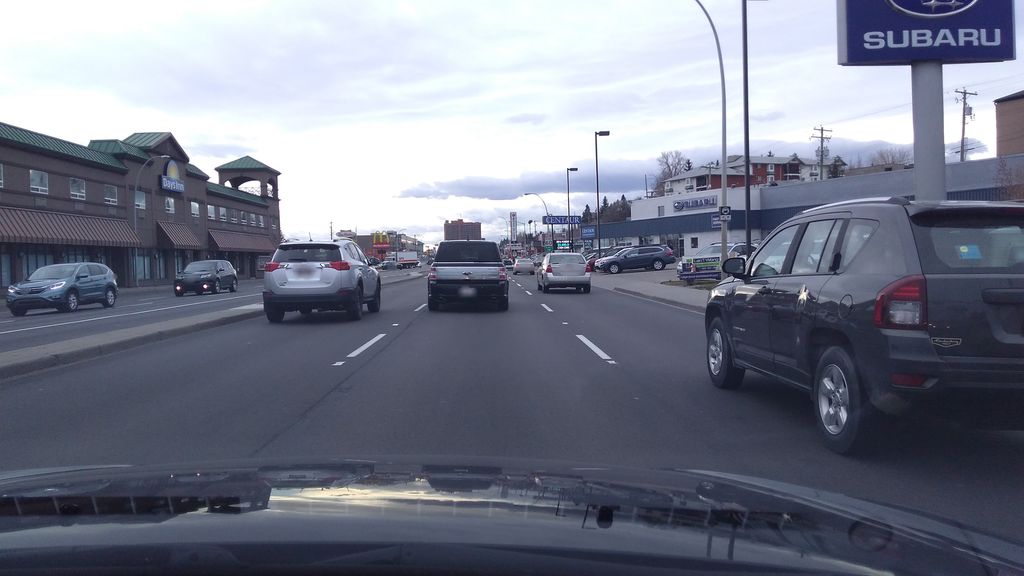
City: calgary